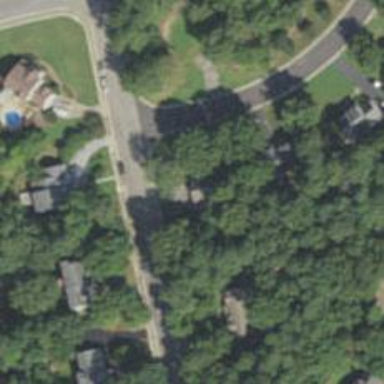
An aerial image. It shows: Driveway leading to service road.